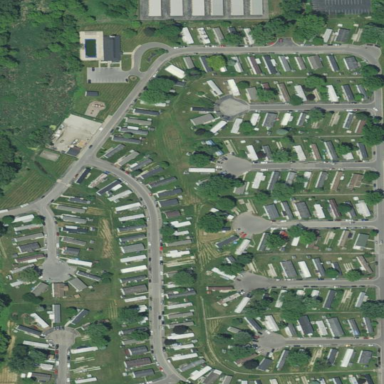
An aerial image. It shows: Residential area known as trailer park.